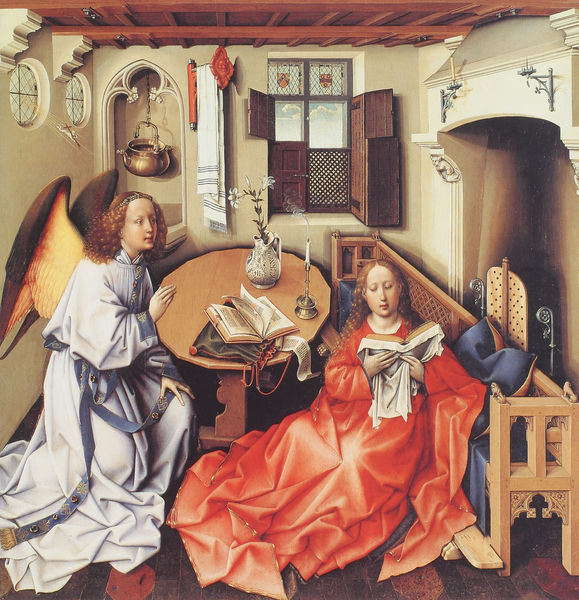
Titel: Tryptichon mit der Verkündigung
Künstler: Robert Campin
Institution: New York, The Metropolitan Museum of  Art
Schlagwörter: flügel, gemälde, mann, fenster, frau, raum, tisch, zimmer, tuch, rauch, locken, kamin, engel, bank, lesen, handtuch, kerze, kerzen, fensterladen, buch, kreuz, rundfenster, jungfrau, beutel, holzdecke, beten, ausgehen, wappen, kerzenhalter, maria, erzengel, verkündigung, kessel, bet, gabriel, muttergottes, nordalpin, hl. geist, lavabo, kaminrost, lili